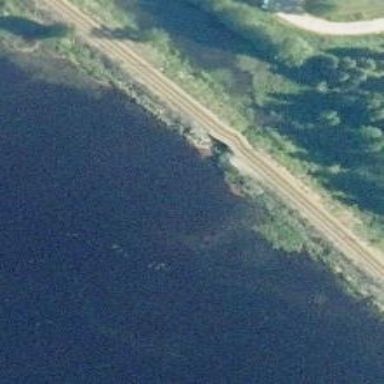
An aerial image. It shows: Continuous rail bridge crossing over railway track.